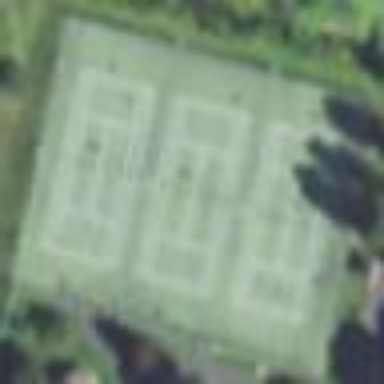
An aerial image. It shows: Tennis court with fence surrounding it. The court is located in leisure land pitch.